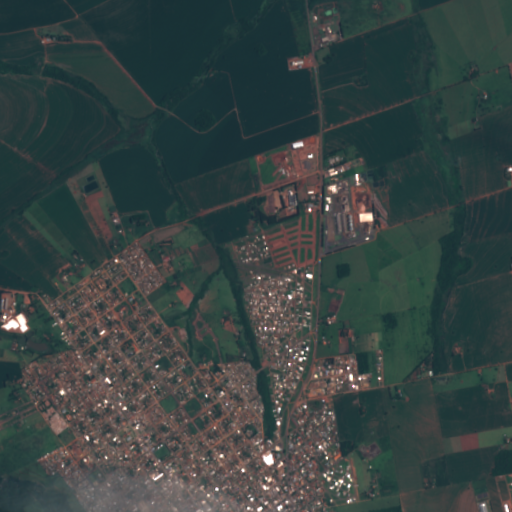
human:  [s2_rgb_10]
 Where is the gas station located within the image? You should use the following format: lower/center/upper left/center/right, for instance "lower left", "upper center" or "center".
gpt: The gas station is located in the lower center of the image.
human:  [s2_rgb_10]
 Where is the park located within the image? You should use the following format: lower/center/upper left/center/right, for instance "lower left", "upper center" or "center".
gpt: The park is located in the lower left of the image.
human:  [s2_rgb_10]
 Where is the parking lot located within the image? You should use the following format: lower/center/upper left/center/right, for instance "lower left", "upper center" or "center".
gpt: The parking lot is located in the lower center of the image.
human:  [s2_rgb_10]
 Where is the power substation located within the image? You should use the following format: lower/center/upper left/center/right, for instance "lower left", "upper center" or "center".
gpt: The power substation is located in the lower right of the image.
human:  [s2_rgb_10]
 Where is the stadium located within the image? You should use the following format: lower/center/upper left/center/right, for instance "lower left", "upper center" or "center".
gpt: The stadium is located in the lower left of the image.
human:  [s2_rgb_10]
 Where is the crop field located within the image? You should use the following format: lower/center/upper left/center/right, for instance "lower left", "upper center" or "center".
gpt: There is no crop field in the image.